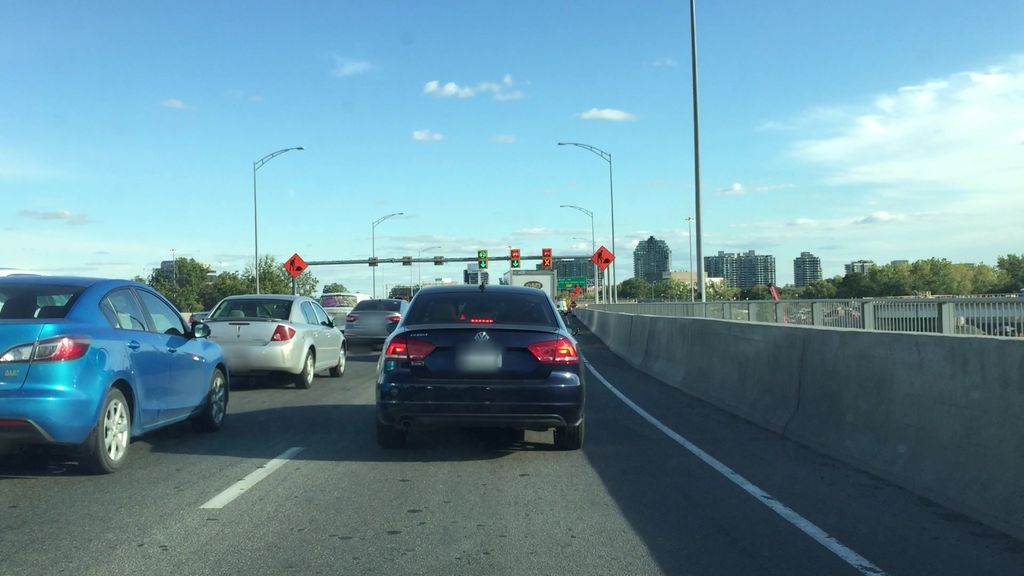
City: montreal